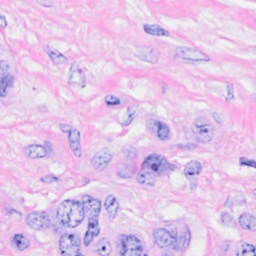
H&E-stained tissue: Breast